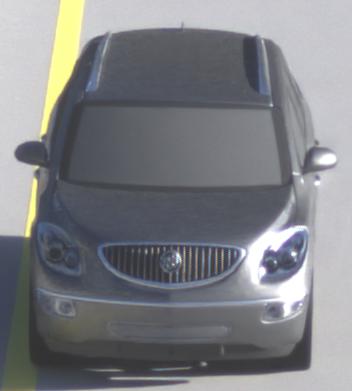
Make: Buick
Model: Enclave
Detailed model: GMT967
Model produced from: 2007
Model produced until: 2017
Doors: 5
Color: gray
Road condition: dry road
Daytime: sunrise or sunset
Contrast: medium contrast